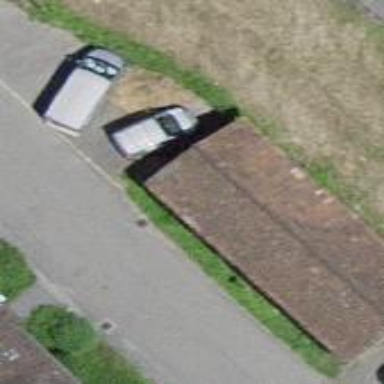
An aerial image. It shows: Warehouse with gabled roof.